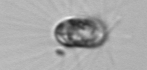
Label: Corethron_hystrix